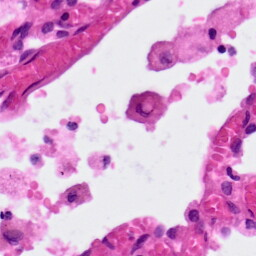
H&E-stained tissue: Lung